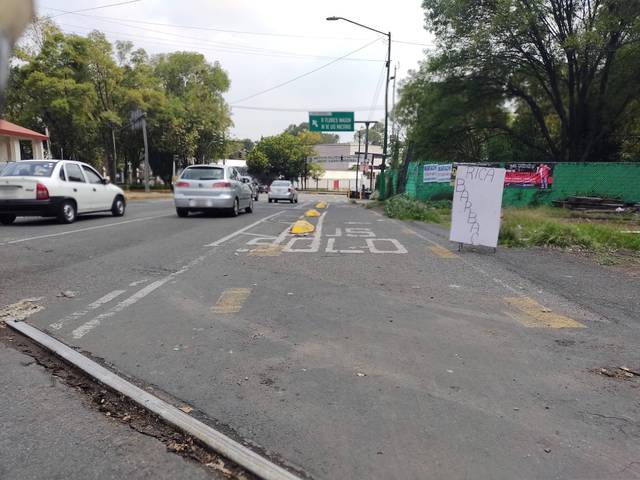
Region: Mexico
Coordinates: 19.457, -99.169